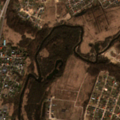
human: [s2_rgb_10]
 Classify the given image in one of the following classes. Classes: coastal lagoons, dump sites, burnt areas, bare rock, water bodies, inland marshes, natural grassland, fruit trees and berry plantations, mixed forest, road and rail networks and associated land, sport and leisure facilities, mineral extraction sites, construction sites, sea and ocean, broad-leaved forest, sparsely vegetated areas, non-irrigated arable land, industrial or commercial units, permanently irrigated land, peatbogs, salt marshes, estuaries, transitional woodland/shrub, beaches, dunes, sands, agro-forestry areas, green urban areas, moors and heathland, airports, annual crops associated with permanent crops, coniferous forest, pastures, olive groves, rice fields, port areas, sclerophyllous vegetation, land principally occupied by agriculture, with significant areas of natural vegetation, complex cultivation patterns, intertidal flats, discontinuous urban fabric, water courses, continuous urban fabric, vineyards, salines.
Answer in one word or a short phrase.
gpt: discontinuous urban fabric, pastures, complex cultivation patterns, broad-leaved forest